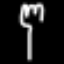
Label: fork